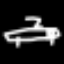
Label: bed